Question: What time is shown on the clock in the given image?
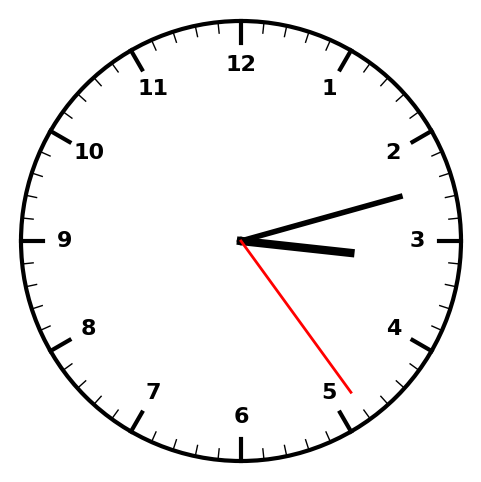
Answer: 03:12:24